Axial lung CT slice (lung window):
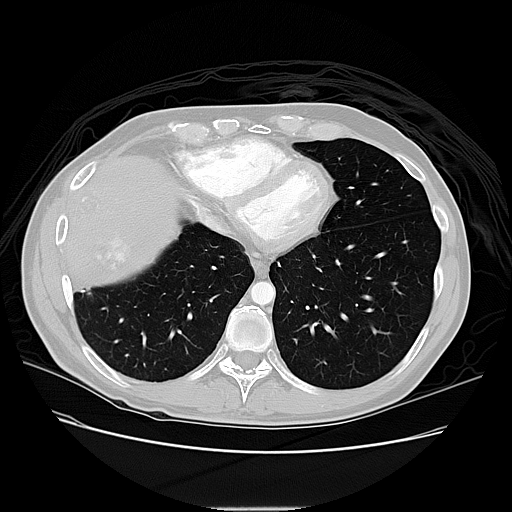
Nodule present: no